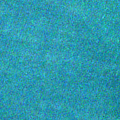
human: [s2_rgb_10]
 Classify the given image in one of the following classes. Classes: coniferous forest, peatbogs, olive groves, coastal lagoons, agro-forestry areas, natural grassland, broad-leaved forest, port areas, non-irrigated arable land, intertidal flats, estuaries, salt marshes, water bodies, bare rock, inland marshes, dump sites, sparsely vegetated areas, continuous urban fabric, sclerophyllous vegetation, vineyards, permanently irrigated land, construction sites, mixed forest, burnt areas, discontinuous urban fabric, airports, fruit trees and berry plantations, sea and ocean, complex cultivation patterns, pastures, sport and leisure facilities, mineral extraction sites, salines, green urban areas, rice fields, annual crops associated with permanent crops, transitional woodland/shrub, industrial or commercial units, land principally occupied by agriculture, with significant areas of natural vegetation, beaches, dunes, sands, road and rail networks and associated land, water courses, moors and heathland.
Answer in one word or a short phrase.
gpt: sea and ocean